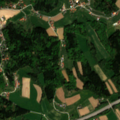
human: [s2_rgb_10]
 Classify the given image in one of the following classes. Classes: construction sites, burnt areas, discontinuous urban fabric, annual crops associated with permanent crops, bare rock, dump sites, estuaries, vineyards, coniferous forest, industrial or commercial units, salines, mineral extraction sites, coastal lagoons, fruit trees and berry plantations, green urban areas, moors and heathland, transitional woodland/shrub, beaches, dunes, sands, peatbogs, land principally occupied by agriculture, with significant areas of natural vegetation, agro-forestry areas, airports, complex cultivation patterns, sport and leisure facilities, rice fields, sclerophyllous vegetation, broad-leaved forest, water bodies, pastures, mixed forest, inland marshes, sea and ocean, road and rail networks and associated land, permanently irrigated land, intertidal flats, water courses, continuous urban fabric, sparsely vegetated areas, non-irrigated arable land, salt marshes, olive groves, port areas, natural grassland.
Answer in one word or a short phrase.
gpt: discontinuous urban fabric, complex cultivation patterns, land principally occupied by agriculture, with significant areas of natural vegetation, mixed forest